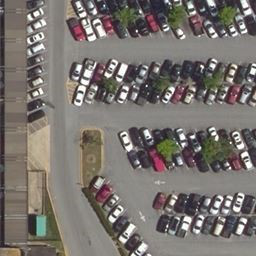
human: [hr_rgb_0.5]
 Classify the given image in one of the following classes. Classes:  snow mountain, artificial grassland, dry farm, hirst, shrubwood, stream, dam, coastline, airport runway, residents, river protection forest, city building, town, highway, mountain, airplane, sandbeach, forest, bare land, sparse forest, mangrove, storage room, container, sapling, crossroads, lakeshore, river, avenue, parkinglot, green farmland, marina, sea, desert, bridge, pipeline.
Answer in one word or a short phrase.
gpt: parkinglot